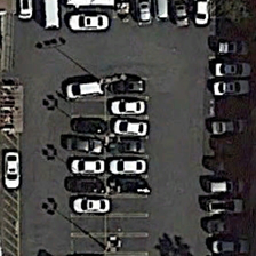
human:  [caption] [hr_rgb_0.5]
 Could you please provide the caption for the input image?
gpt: The house with a grey roof is a parking lot.

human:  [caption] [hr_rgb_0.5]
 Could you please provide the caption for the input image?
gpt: a white car parked in front of a white roof.

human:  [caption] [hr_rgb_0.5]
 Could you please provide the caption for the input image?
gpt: A white car parked in front of the white roof.

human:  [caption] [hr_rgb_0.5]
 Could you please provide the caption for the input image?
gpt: A gray roof house is a parking lot.

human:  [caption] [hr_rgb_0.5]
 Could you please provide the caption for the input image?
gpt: White car parked in front of a white car.